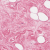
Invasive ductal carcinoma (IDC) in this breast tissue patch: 0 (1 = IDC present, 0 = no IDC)